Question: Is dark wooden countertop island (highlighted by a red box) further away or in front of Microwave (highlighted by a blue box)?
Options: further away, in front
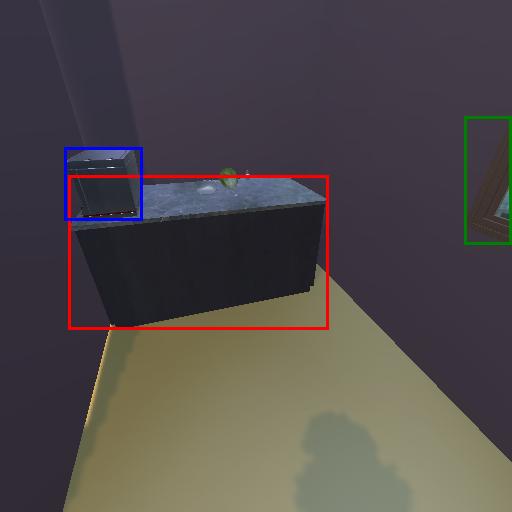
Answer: further away